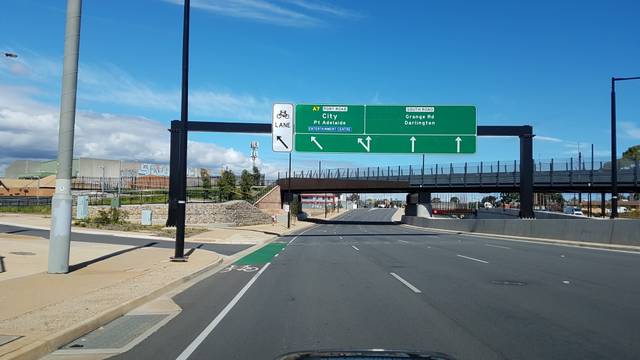
Region: Australia
Coordinates: -34.899, 138.567